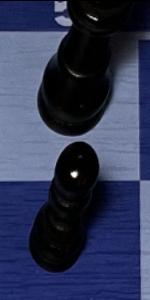
Label: Pawn_Black